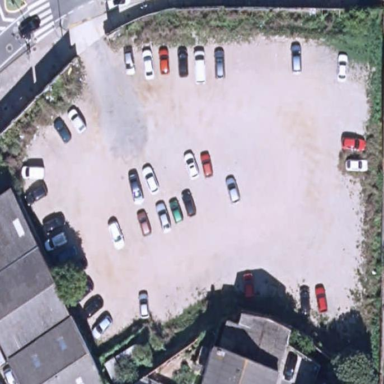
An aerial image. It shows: Parking area with unpaved surface.